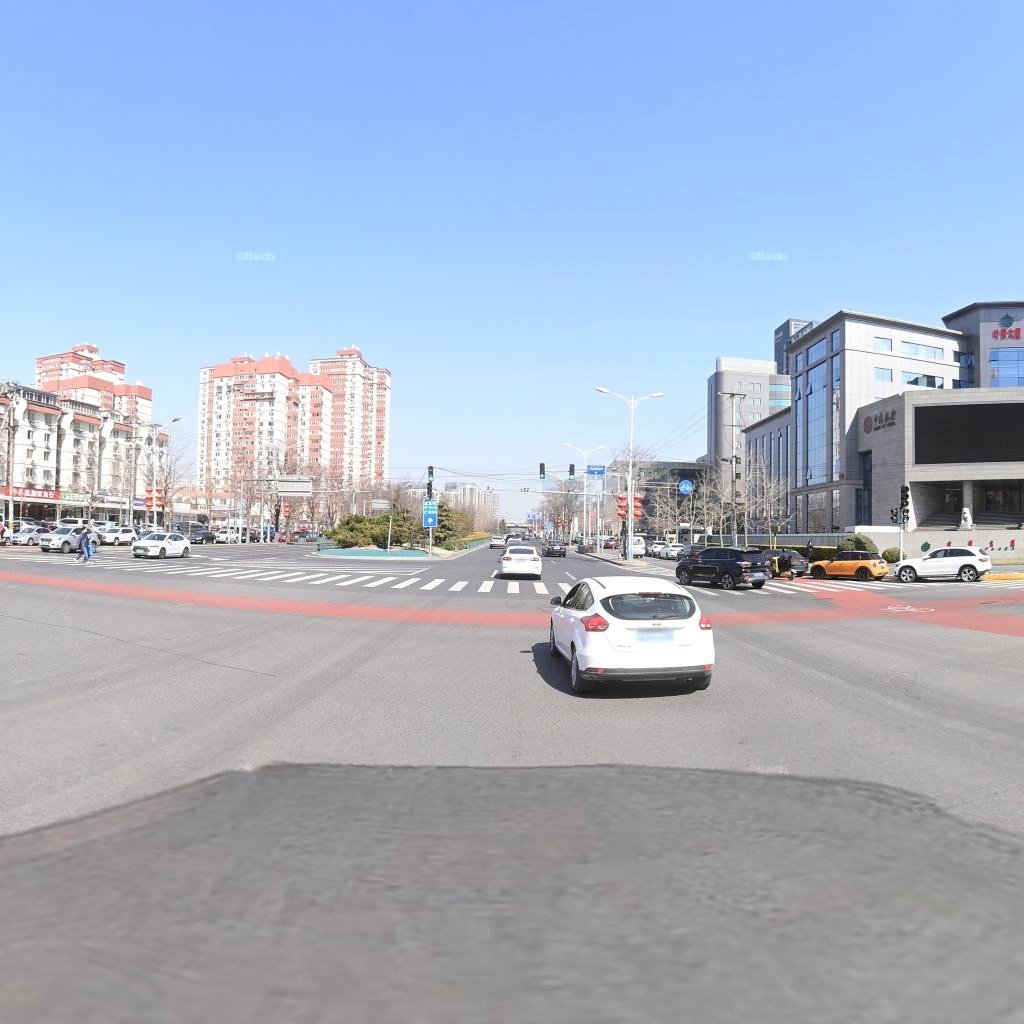
Region: Chaoyang
Road damage annotations: alligator crack, transverse patch, transverse crack